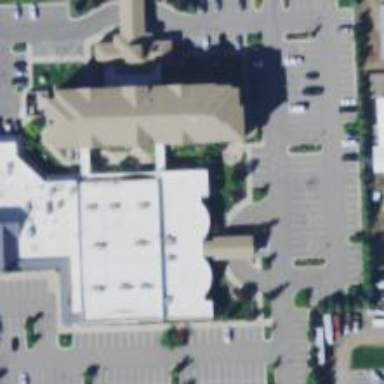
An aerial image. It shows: Conference center.